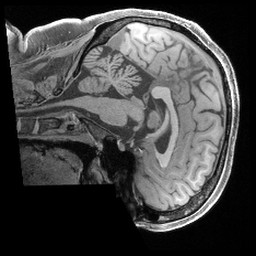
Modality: T1w
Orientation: sagittal
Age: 35
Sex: female
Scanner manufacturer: siemens
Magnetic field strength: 3 T
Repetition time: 2.4 s
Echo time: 0.00241 s